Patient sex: F
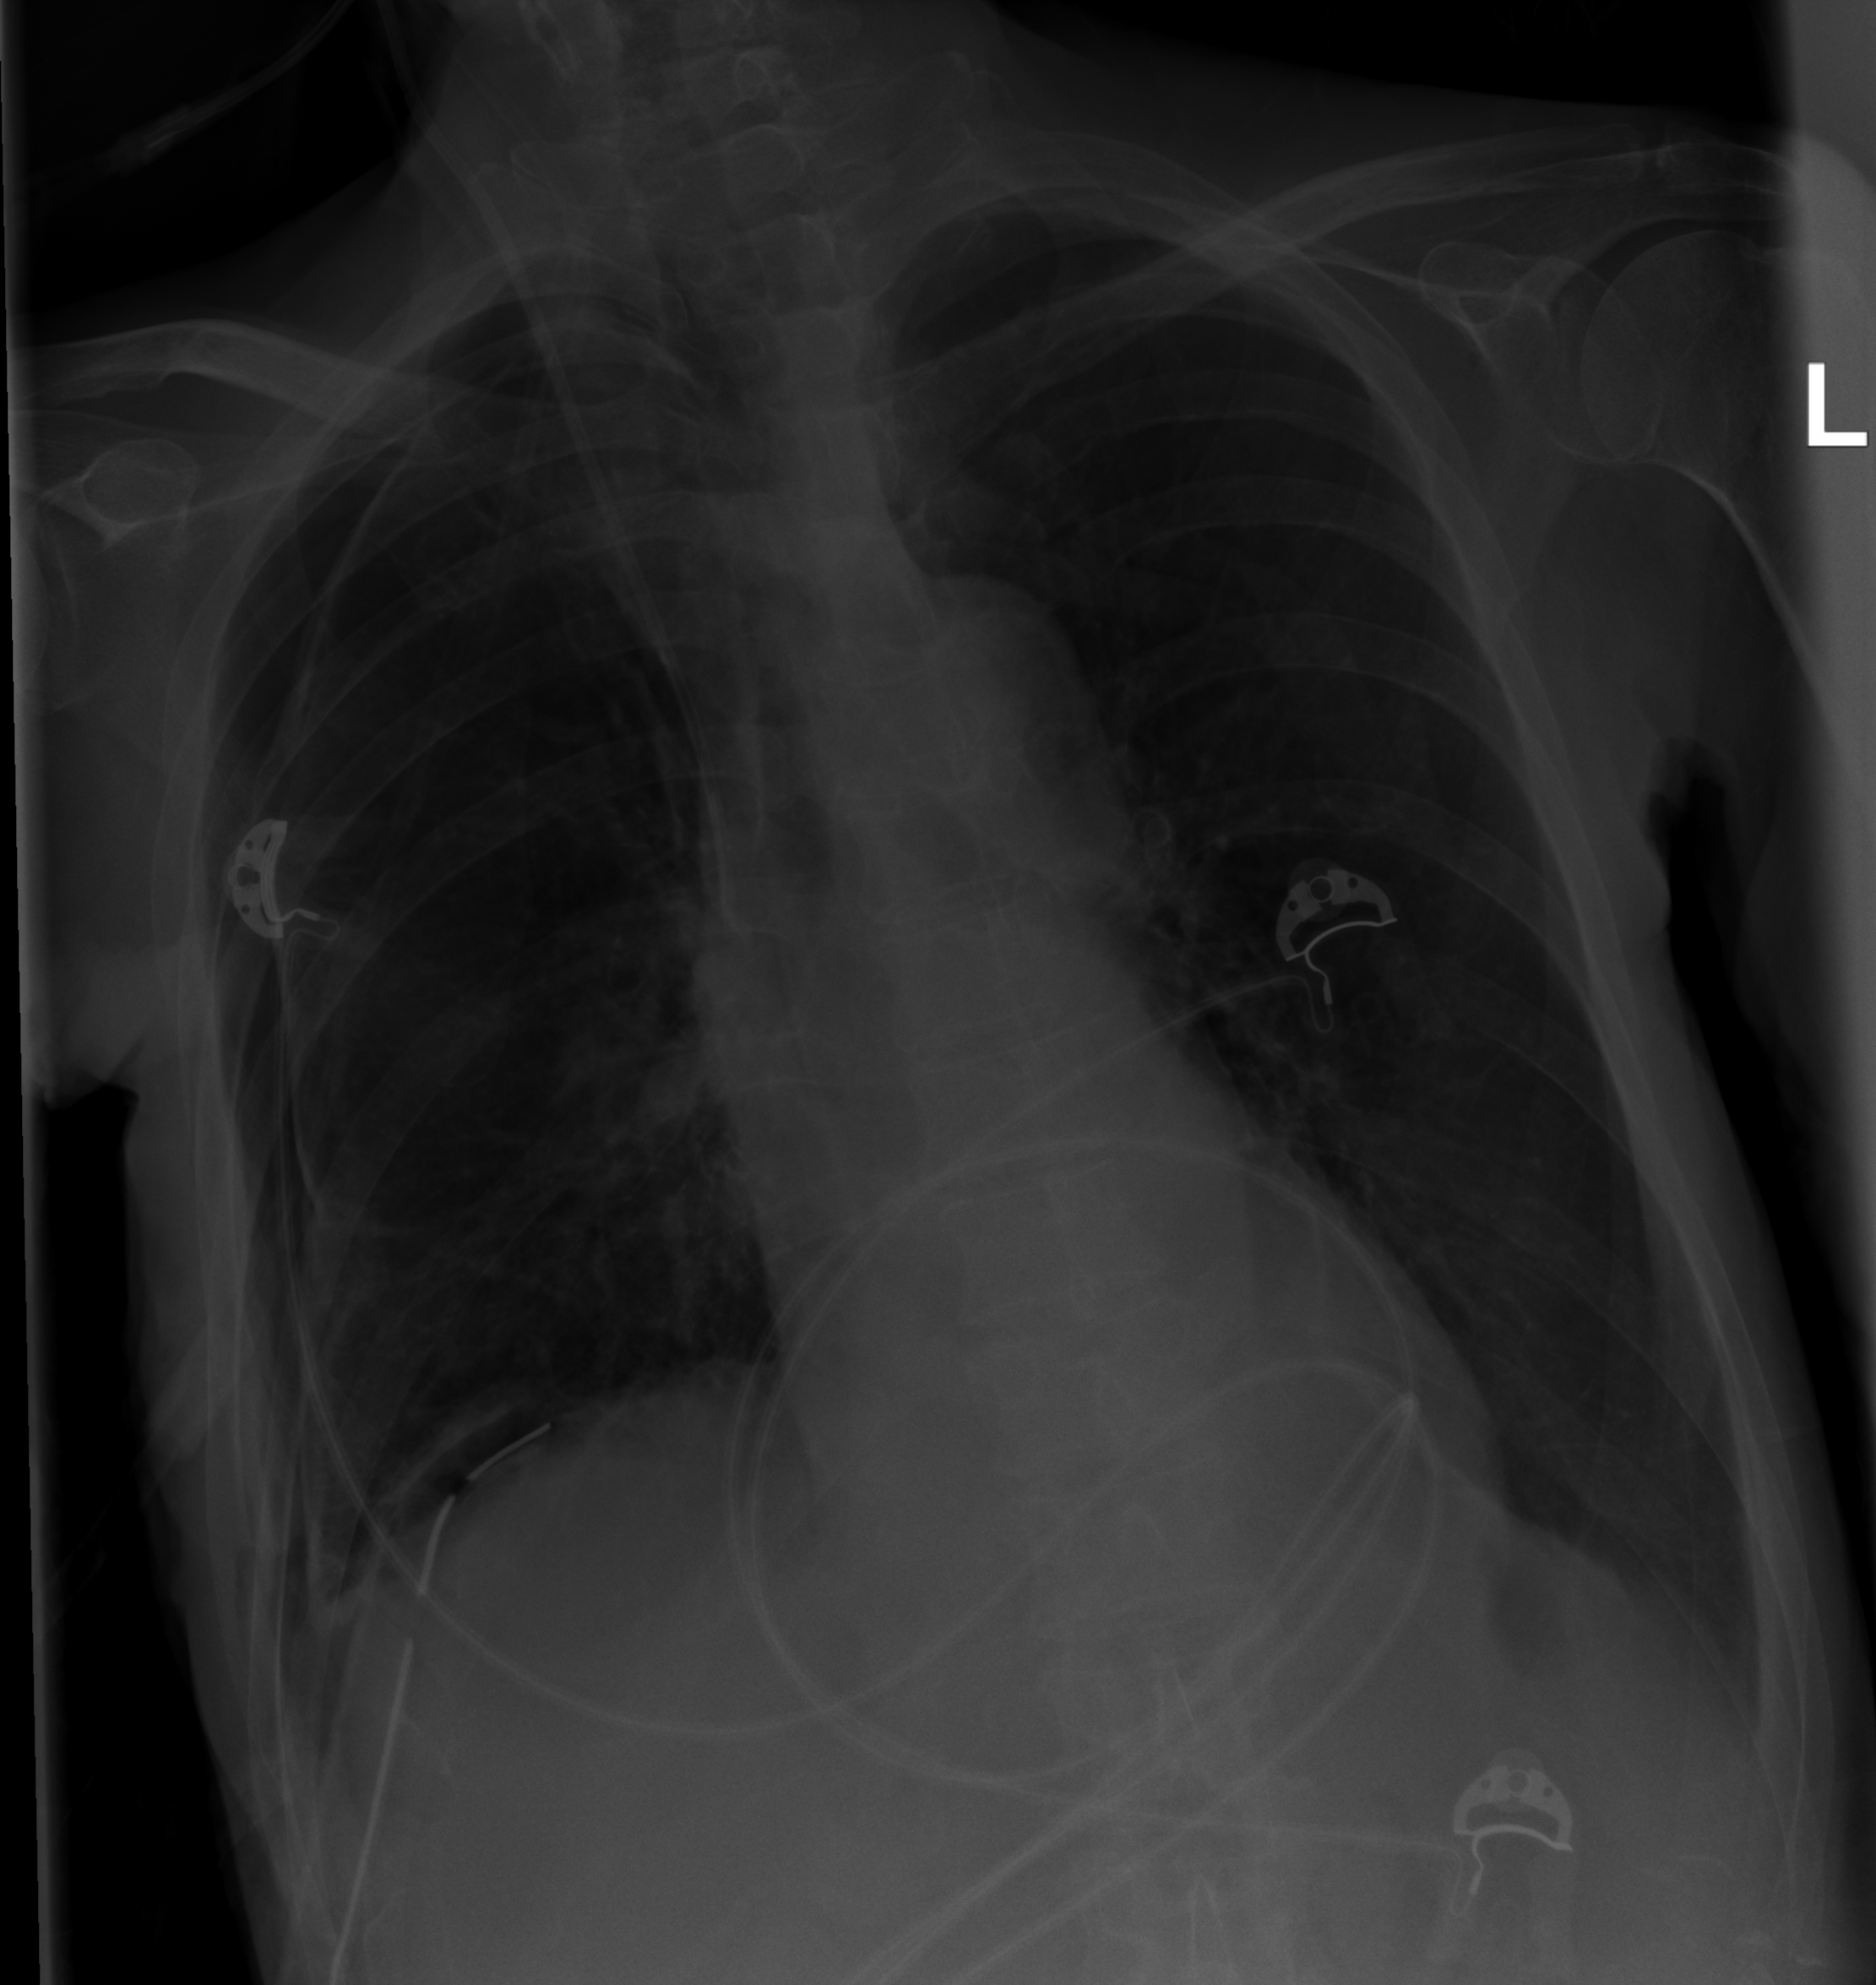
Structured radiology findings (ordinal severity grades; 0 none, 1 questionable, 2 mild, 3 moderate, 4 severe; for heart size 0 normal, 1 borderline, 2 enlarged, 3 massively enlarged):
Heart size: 0
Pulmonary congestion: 0
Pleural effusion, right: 1
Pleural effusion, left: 0
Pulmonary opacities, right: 0
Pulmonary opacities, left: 0
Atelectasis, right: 2
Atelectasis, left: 0